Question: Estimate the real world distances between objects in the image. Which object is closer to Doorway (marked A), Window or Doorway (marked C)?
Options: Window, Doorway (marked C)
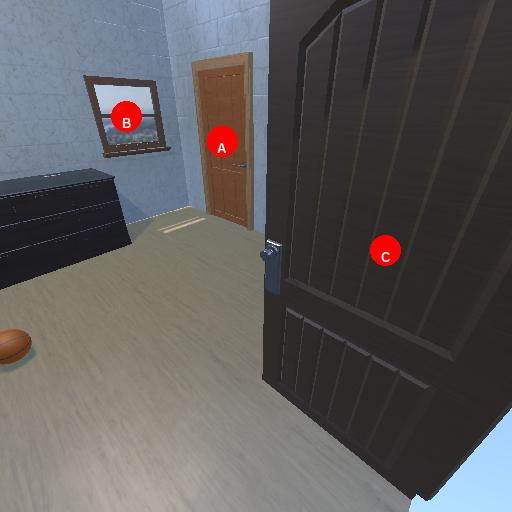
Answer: Window